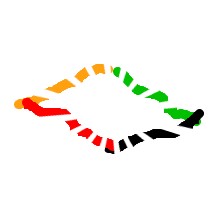
Shape: rhombus